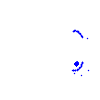
Particle: pion